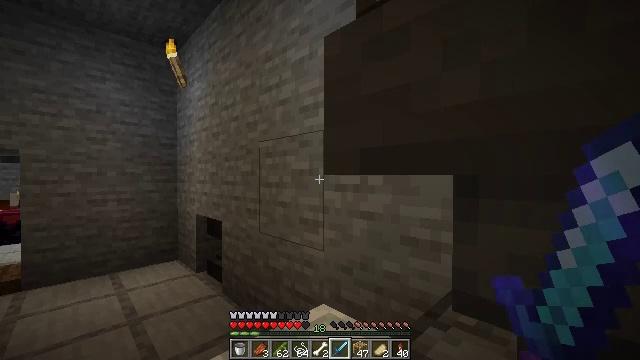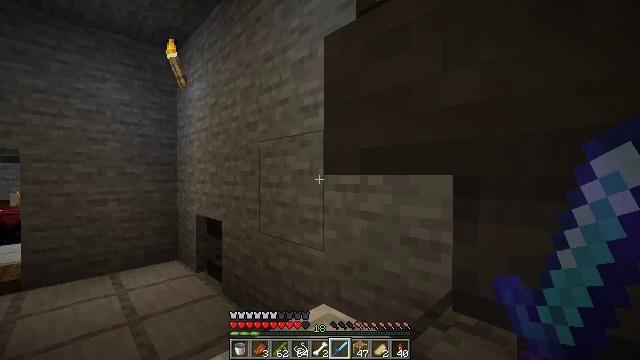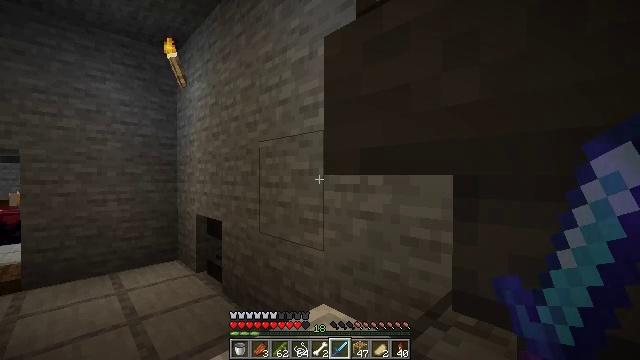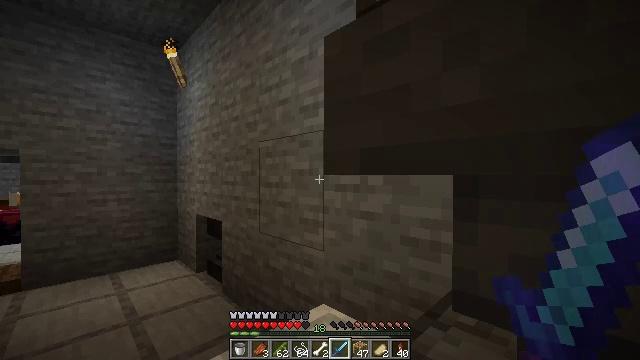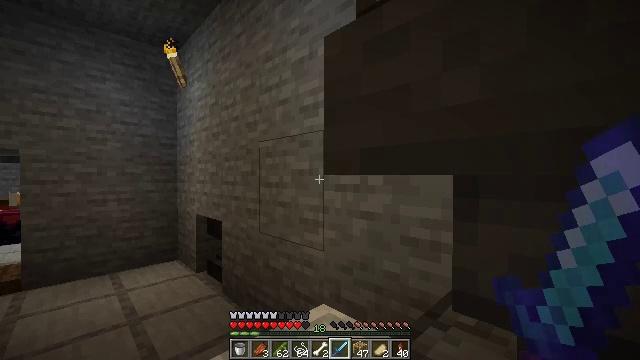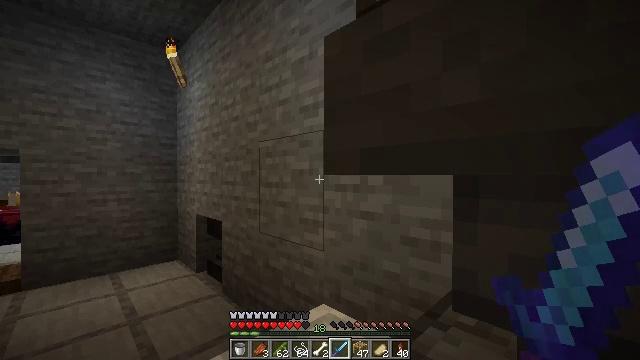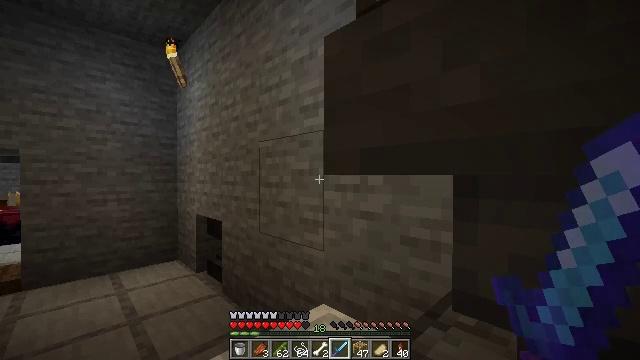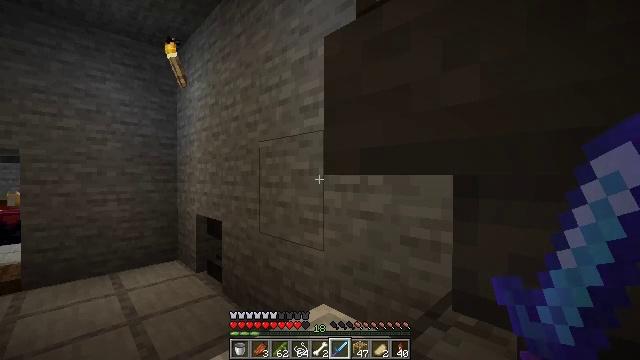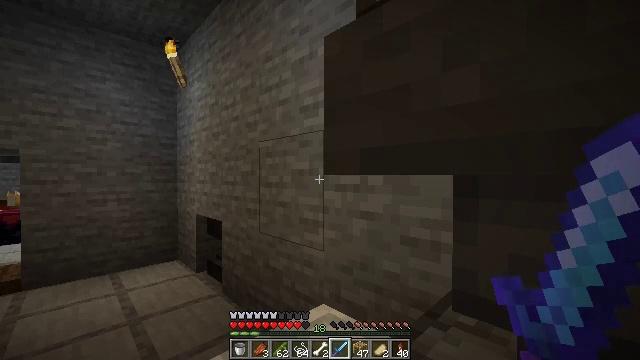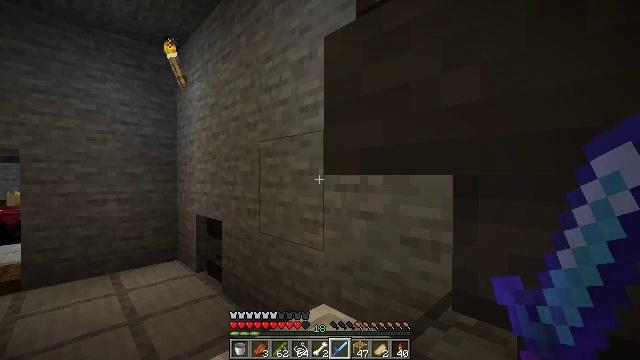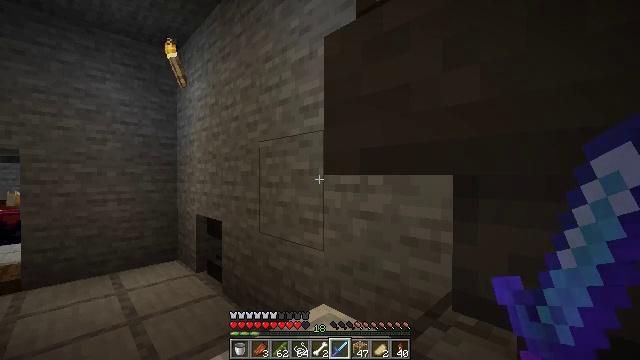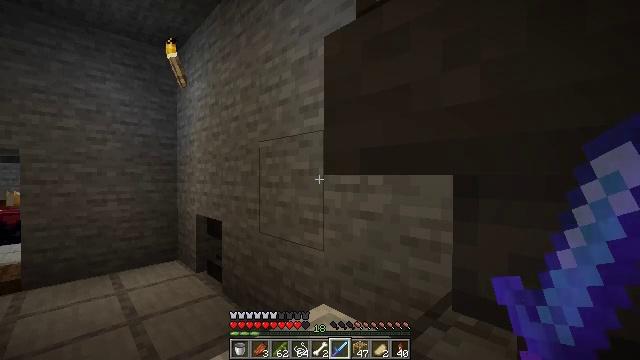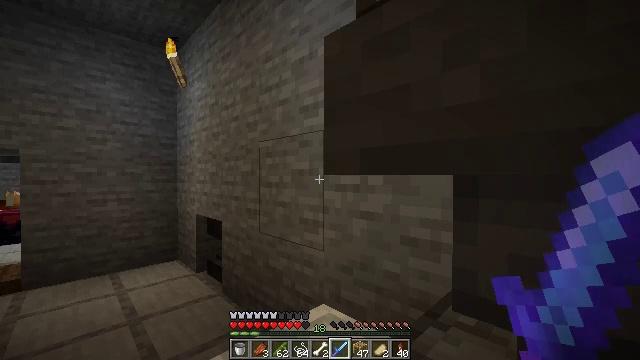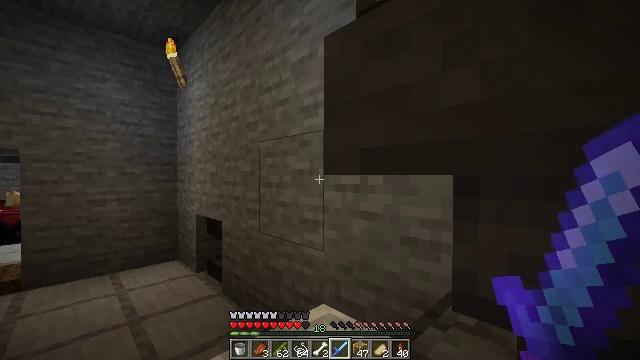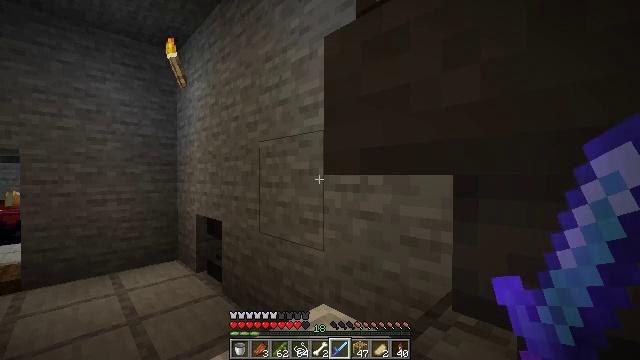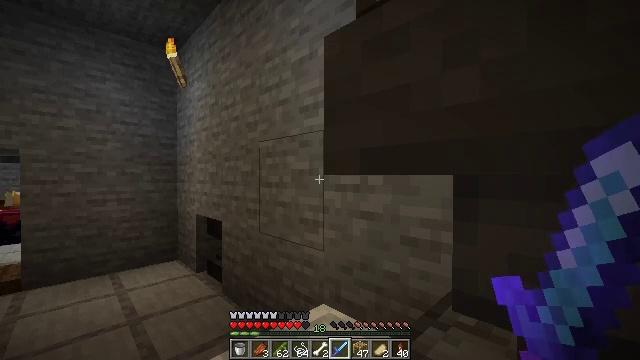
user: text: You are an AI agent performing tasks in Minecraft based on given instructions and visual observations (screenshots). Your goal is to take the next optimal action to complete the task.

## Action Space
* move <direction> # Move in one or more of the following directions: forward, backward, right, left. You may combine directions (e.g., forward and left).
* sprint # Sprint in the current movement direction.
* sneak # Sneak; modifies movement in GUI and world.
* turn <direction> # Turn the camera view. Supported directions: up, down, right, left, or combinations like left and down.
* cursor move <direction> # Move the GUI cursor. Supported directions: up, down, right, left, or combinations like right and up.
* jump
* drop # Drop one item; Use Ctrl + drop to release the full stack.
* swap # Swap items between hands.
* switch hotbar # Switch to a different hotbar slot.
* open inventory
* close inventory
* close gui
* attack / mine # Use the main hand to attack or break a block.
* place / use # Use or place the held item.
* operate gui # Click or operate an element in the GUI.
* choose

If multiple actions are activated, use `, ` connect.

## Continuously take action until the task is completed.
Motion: motion action
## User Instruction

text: Craft scaffolding using the crafting table and materials.
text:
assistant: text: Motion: no_op
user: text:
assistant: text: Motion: no_op
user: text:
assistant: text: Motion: no_op
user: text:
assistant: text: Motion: no_op
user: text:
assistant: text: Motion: no_op
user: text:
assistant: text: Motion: no_op
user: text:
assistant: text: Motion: no_op
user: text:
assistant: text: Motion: no_op
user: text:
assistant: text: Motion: no_op
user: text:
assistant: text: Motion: no_op
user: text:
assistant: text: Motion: no_op
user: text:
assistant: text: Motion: no_op
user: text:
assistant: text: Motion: no_op
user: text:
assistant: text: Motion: no_op
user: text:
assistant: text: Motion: no_op
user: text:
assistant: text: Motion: no_op
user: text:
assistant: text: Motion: no_op
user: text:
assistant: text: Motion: no_op
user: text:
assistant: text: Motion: no_op
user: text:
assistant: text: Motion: no_op
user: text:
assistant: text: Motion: no_op
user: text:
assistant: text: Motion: no_op
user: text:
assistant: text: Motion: no_op
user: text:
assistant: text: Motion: no_op
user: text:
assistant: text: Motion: no_op
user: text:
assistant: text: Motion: no_op
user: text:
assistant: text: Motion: no_op
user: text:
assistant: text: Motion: no_op
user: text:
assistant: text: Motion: no_op
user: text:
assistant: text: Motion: no_op